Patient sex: M
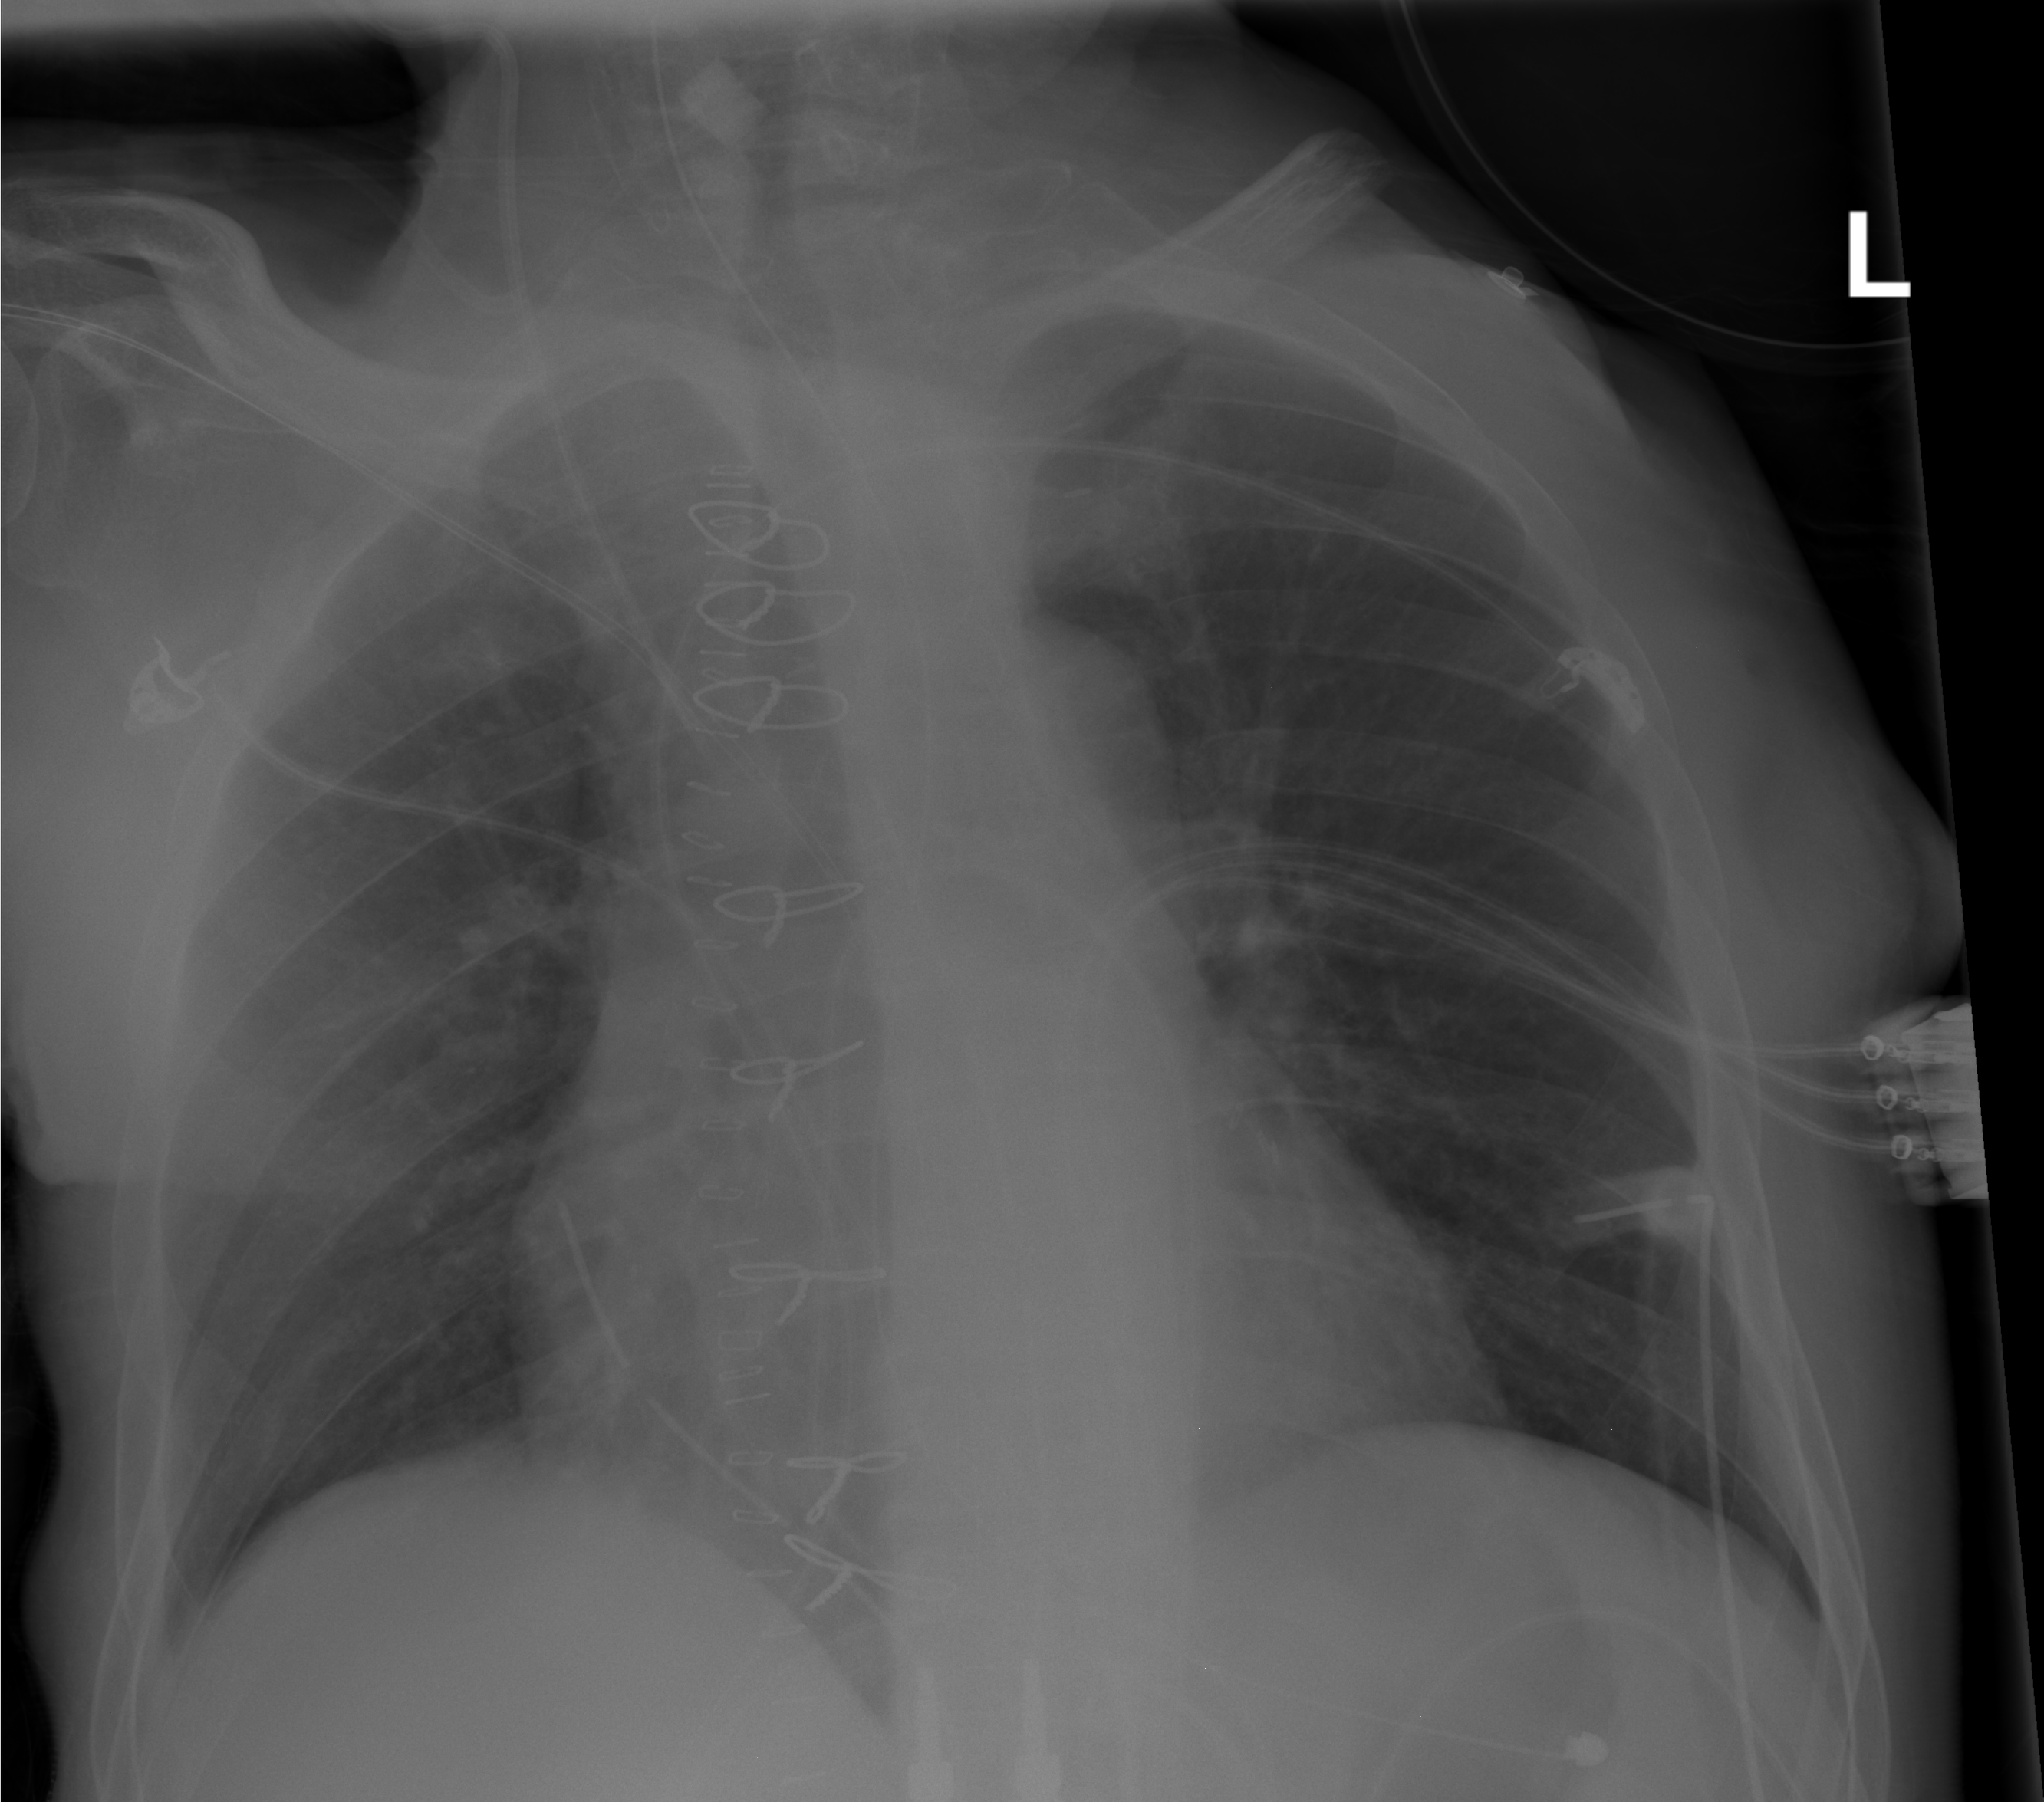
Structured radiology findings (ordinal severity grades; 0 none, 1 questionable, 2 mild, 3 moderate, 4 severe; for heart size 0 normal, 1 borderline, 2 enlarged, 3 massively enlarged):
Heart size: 2
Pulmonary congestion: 2
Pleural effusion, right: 1
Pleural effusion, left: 0
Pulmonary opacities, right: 2
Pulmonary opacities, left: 0
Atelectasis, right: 2
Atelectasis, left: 0